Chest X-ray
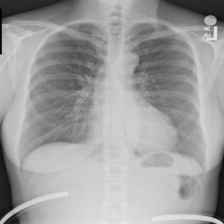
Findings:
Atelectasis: negative
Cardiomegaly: negative
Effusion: negative
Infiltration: negative
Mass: negative
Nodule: negative
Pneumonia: negative
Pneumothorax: negative
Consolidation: negative
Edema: negative
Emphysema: negative
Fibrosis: negative
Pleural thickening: negative
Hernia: negative